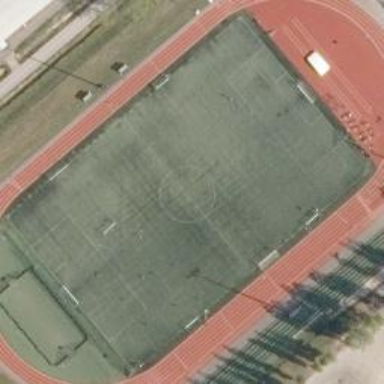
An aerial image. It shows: Artificial turf soccer pitch for leisure sports.